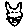
Label: cat